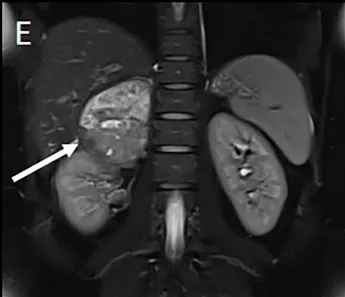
(B, E) Coronal T2-weighted HASTE fat-saturated images. (D-F) A significant reduction in size to the mass post-treatment. Following systemic therapy there is the impression of a fat plane between the right kidney and the mass itself, particularly in 2D, such that the possibility of this mass arising from the adrenal gland, rather than kidney, could have been highlighted.
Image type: radiology (mri)